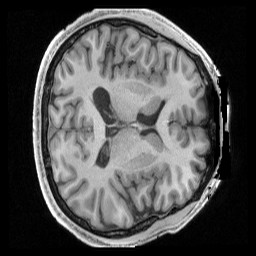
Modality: T1w
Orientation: axial
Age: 19
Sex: male
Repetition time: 2.4 s
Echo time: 0.00222 s